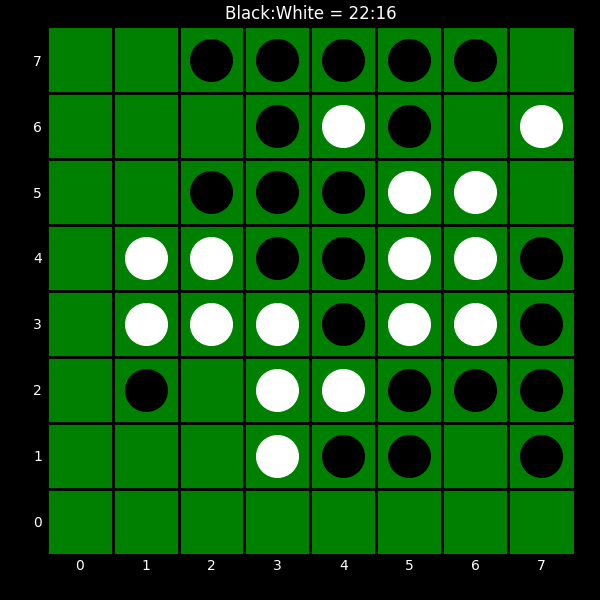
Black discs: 22
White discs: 16